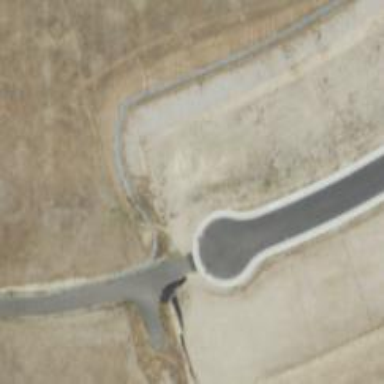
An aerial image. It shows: Turning circle on the road.